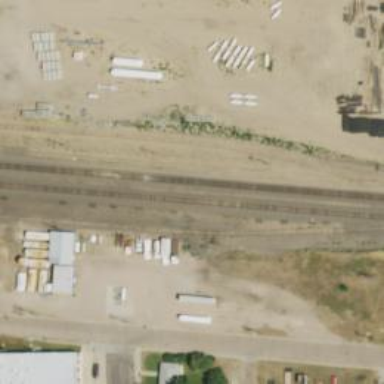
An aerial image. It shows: Railway siding with rails.